Question: I have a usb drive formatted in NTFS and was wondering if there was a way to partition it, I have looked in disk management and I am unable to partition it that way, is there any other way of partitioning?
I believe that it is impossible to partition my usb drive, possibly because it is too small (1gb) or any other reasons but thank you for the help.
I have got it so I have two partitions, but I cannot label one of them

I am trying to partiotion the s: drive
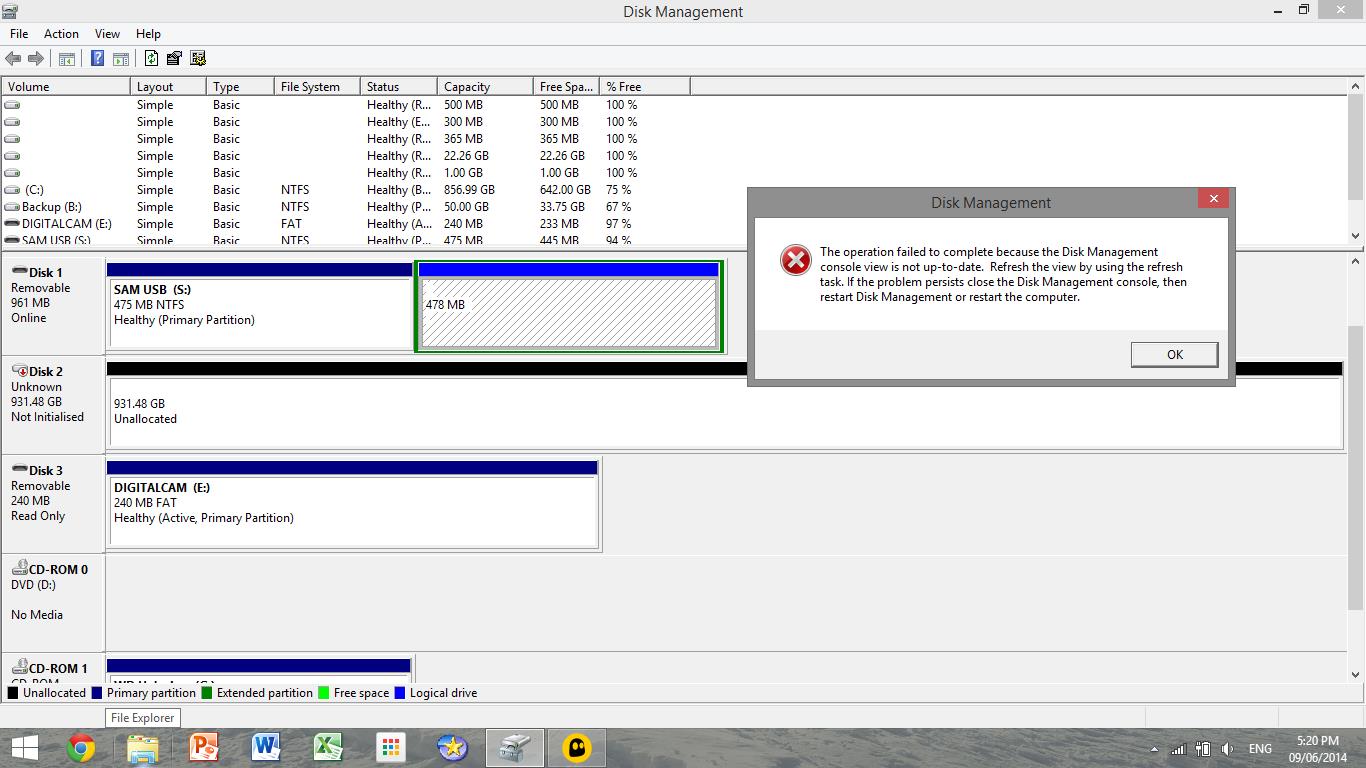
Answer: I have managed to do what I wanted to do through virtual hard disks
Virtual hard disks can be created through the disk management under actions
I would also like to thank howtogeek for providing the knowledge to create a bat file to make attaching virtual disks easier
The howtogeek bat file help can be found here <URL>
Thank you everyone for the help